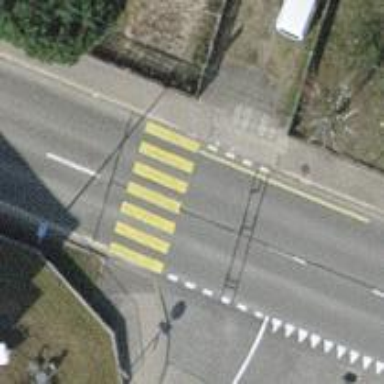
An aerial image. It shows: Marked road crossing.